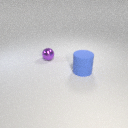
large blue rubber cylinder to the right of small purple metal sphere